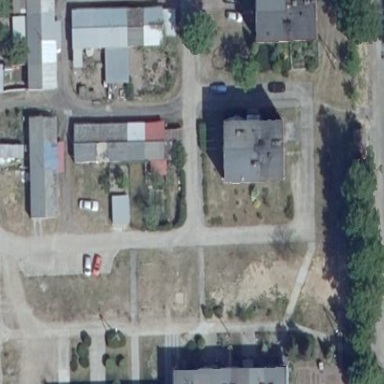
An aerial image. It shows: Residential area.